Question: I have a form with p:messages and with a inputText field. The inputText field is required and has a requiredMessage. When the commandButton is clicked with empty inputText, I want to show messages only using p:messages, but I see the same message twice. Once using p:message and the other I believe is server side validation message(like a growl at top right corner). My relevant code is as follows :
'''
<h:form id="saveUserForm">
<p:panel style="border:none">
<p:messages id="messages" closable="true" autoUpdate="true" />
<div align="left">
<p:panelGrid styleClass="userPanel">
<p:row>
<p:column colspan="4">
<p:inputText id="street" value="" size="67" maxlength="100" required="true" requiredMessage="Street is required" />
</p:column>
</p:row>
<p:row>
<p:column colspan="4">
<div align="center">
<p:commandButton action="#{userController.add}" rendered="#{mode eq 'add'}" value="Add" ajax="false" update=":saveUserForm"/>
<p:commandButton action="#{userController.update}" rendered="#{mode ne 'add'}" value="Update" ajax="false" update=":saveUserForm"/>
<p:commandButton action="#{userController.prepareList}" value="Cancel" immediate="true"/>
</div>
</p:column>
</p:row>
</p:panelGrid>
</div>
</p:panel>
</h:form>
'''
Not sure why I am seeing the requiredMessage twice. Any ideas?
EDIT : Adding growl code for master template
'''
<p:growl id="messages" showDetail="true" sticky="true" autoUpdate="true"/>
'''
Screenshot of what I see :

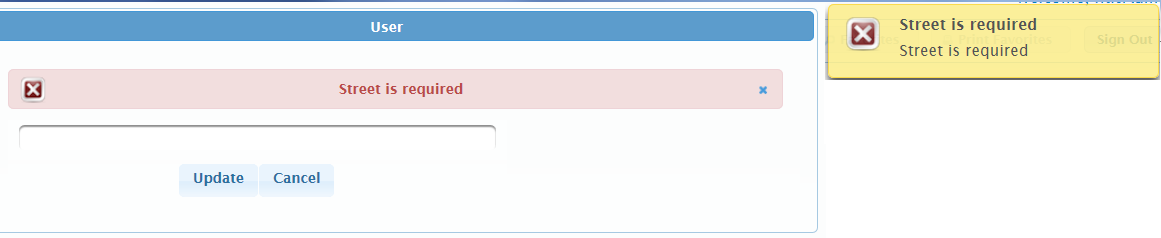
Answer: I think, in your case messsage is get added to both p:message and p:growl
Try this, (Primefaces 4.0 and above)
Remove autoUpdate="true" from p:messages and add update=":saveUserForm" in p:commandButton so that only p:message will update. And make sure that p:growl is not updating on button click.
OR Try This
'''
<p:growl globalOnly="true" autoUpdate="false">
'''
by this the messages from server side only are shown in growl.
EDIT : Make sure that the components in templates are not being used.